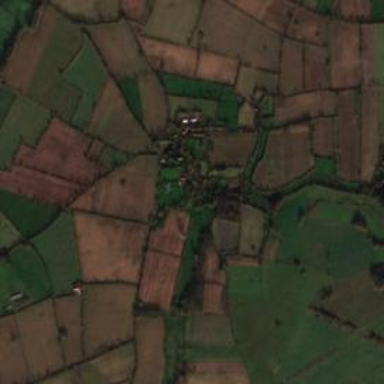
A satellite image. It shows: This is landmark known as Village Green.